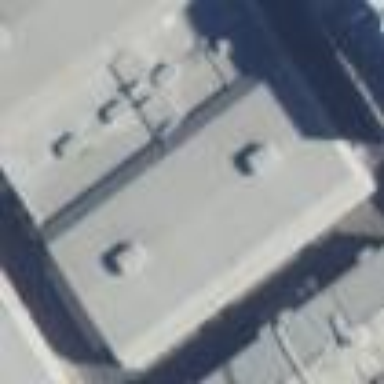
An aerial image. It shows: Industrial building.